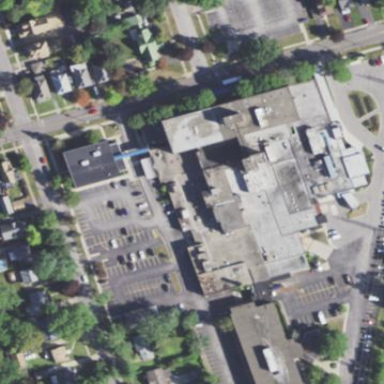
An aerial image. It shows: Hospital providing healthcare services.